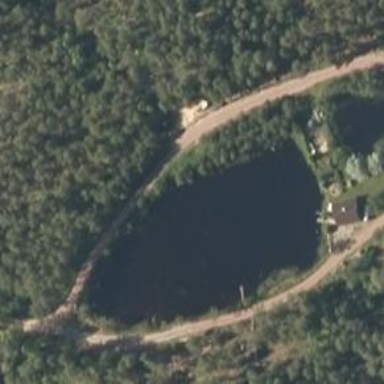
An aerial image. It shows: Pond surrounded by natural water.